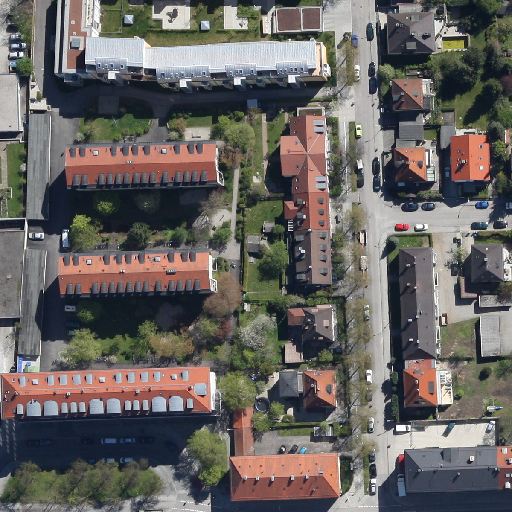
Referring expression: vehicle